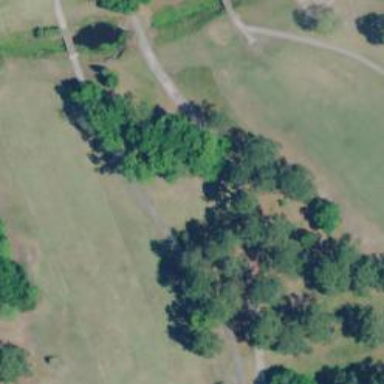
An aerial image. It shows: Path used for both walking and golf.